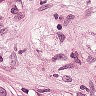
Metastatic tissue present: yes